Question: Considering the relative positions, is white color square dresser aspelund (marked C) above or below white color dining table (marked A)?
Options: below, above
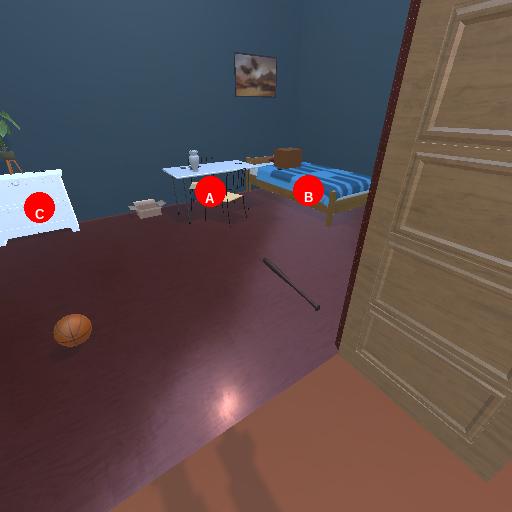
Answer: below